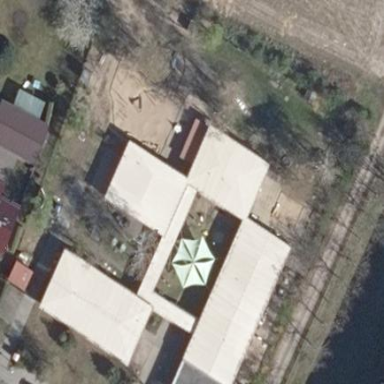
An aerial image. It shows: Kindergarten.